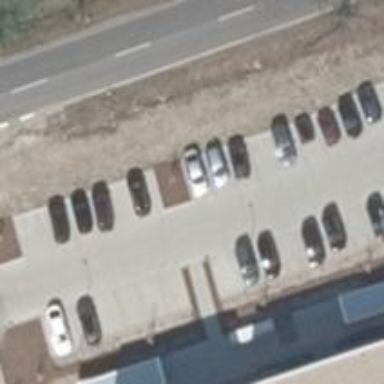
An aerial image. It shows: Parking aisle designated as service road.